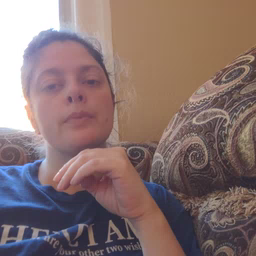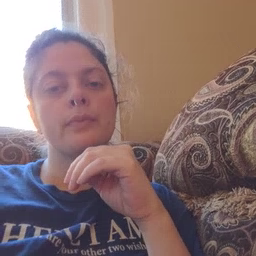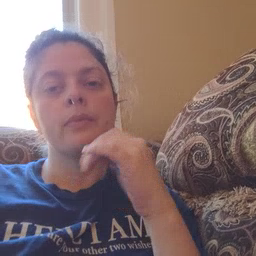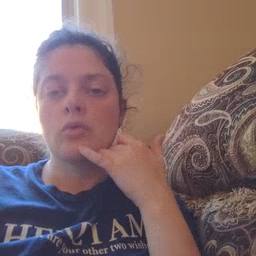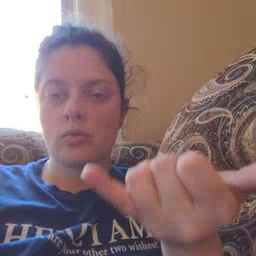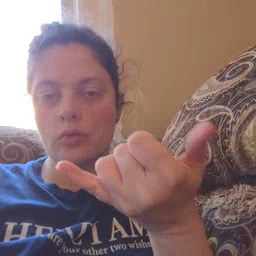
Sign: callonphone